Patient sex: F
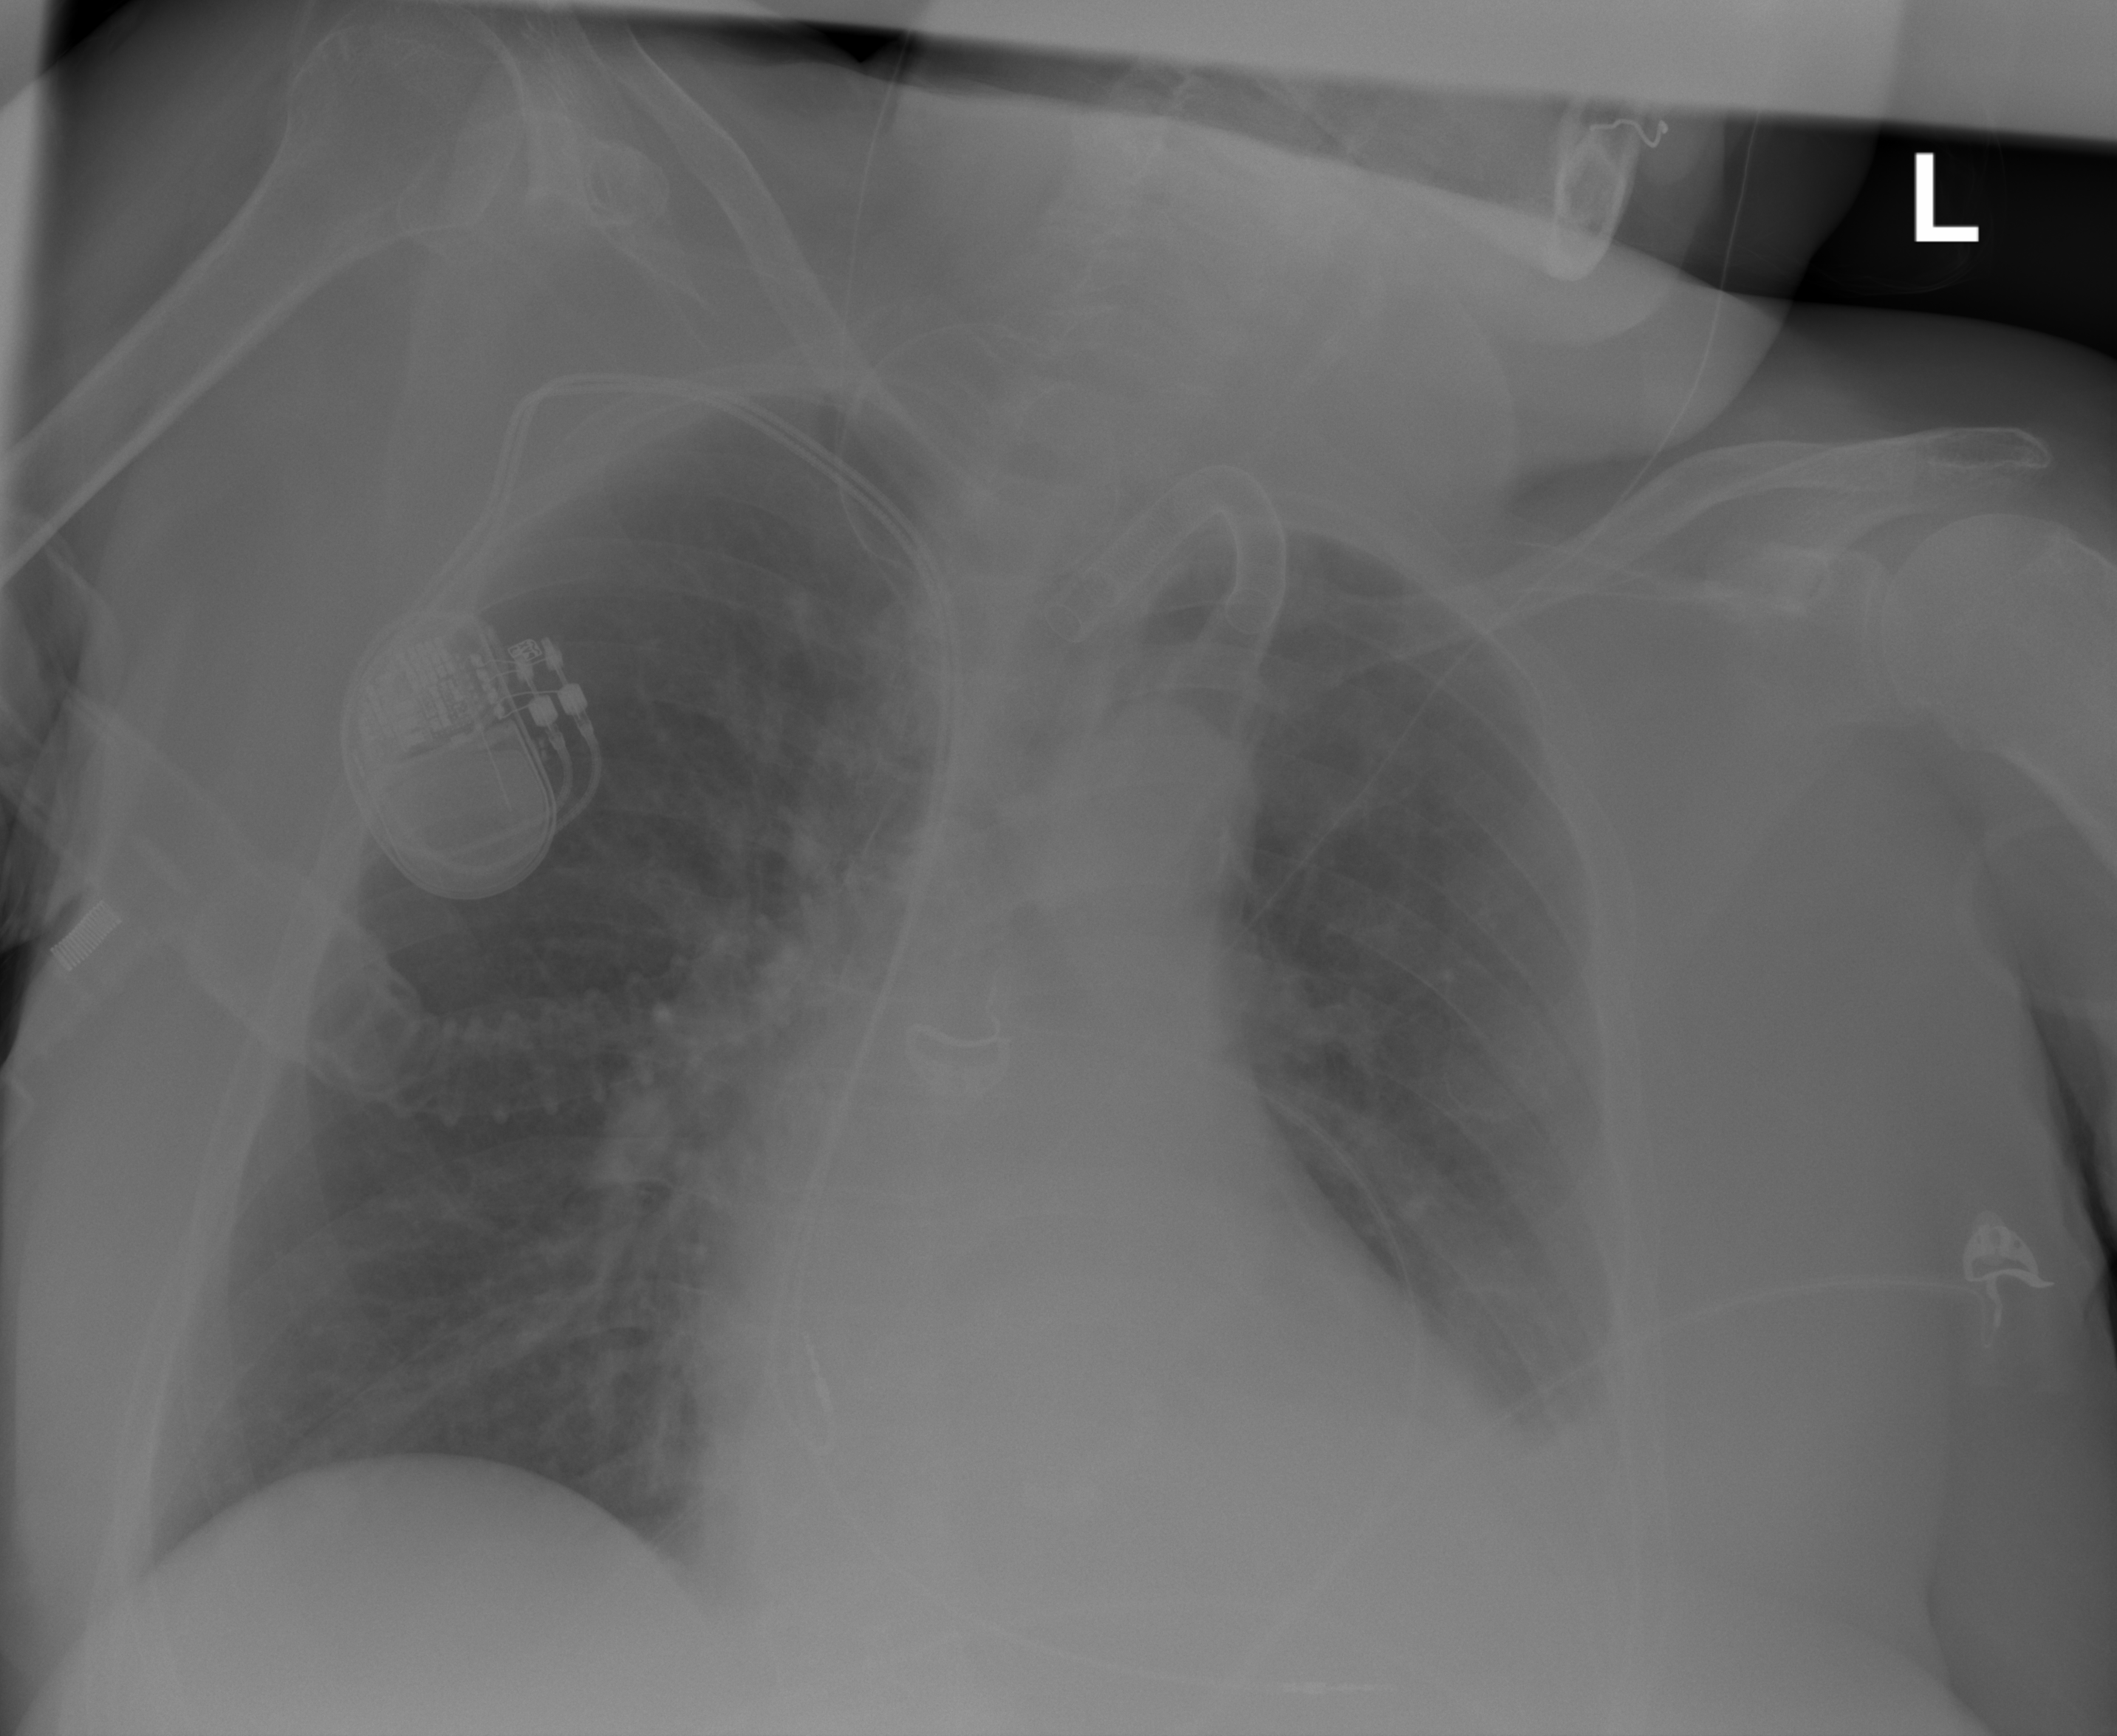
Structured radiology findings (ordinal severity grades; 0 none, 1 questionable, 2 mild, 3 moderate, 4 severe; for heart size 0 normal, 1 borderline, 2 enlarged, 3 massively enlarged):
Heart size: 2
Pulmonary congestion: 2
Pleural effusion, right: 0
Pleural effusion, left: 2
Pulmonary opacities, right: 2
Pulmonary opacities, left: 2
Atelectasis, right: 0
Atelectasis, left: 2